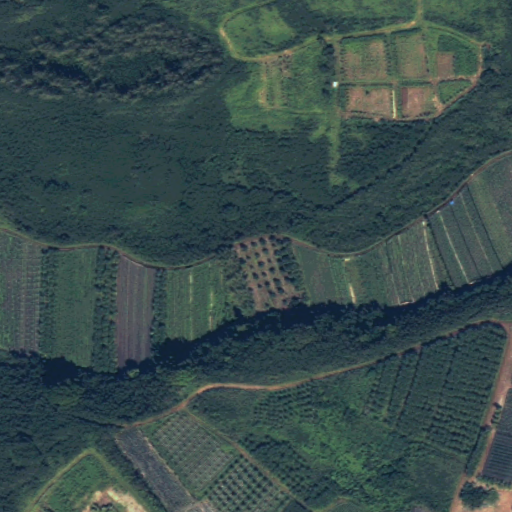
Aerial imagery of valley in Hawaii named Kea‘aulu Gulch containing only unknown